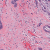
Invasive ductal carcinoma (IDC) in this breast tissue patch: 1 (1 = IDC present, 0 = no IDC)